Question: I am not sure why my input text box has fixed width(too small so it does not fit the screen), and I cannot change the size with proper ways. Could anyone help me find what's causing this?
In my form partial:
'''
<%= semantic_form_for @post do |f| %>
<%= f.inputs do %>
<%= f.input :name, :input_html => { :size => 10000 } %>
<%= f.input :content, :input_html => {:size => 100000 } %>
<% end %>
<%= f.actions do %>
<%= f.action :submit, :as => :button %>
<%= f.action :cancel, :as => :link %>
<% end %>
<% end %>
'''

I found out that
'''
<%= f.input :name, :input_html => { :style => "width: 80%" } %>
'''
successfully changes the size of the textarea.
How come
'''
<%= f.input :content, :input_html => {:size => 100000 } %>
'''
fails to work?
When the user is logged in, I want to simply pass his name for the :name symbol. So I wanted to set the input type as hidden on condition, but I'm not sure how the formtastic syntax works in this case... I tried:
'''
<%= f.input :name, :as => hidden, :name => <%= current_user.name %> %>
'''
And I also tried simply getting rid of the input area for the name variable, and set
'''
<% @post.name = current_user.name %>
'''
But the problem with this is, this way does not pass the validation check that requires the name input to be present.
These two attempts both failed. Is there anyone who can give me answers for
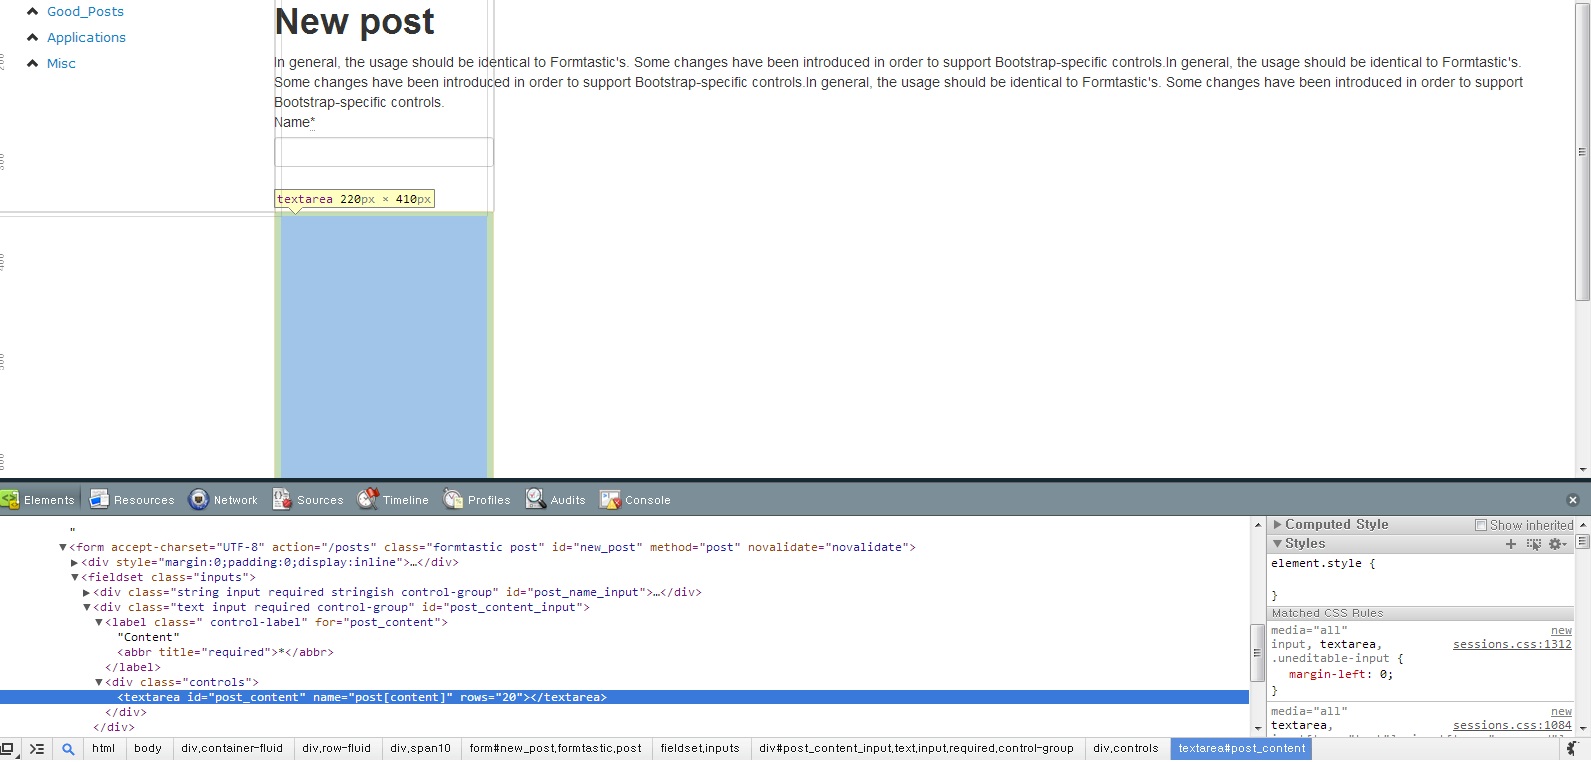
Answer: After more research, I found solutions for both problems. However for the first problem, it's just a workaround and I'm still not sure why I cant edit the width of text boxes, but only the height.
Solution for the first problem:
'''
<%= f.input :content, :input_html => {:class => 'span10' } %>
'''
Solution for the second problem:
'''
<%= f.input :name, :input_html => {:value => @post.name } %>
'''
For the first problem, I think formtastic automatically sets the max-width of a form as 72% according to <URL>, which causes :cols => somesize not to work.